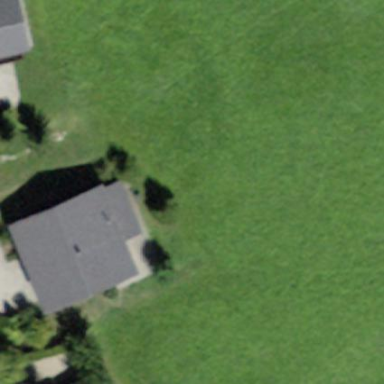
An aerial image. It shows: Simple and straightforward house.